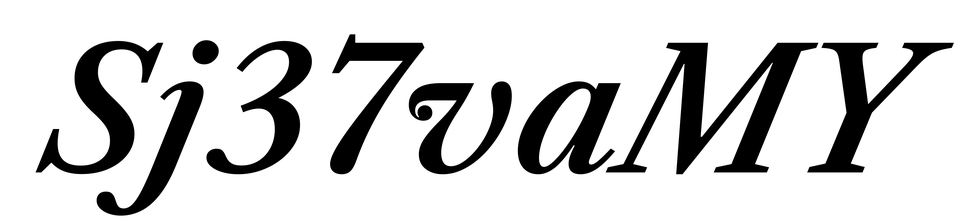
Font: LibreCaslonText-Italic_SemiBold_Italic